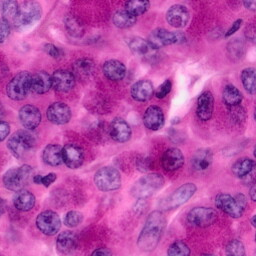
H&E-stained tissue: Pancreatic